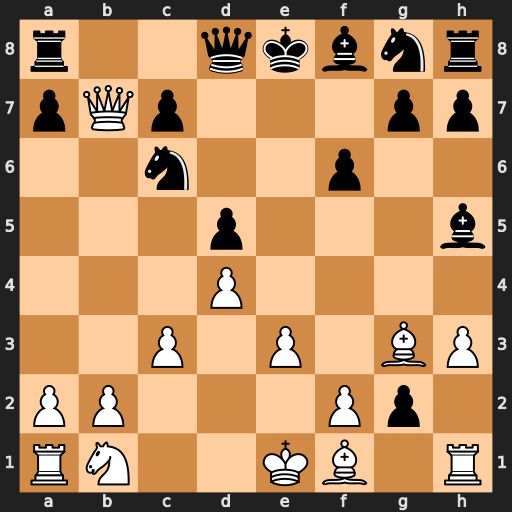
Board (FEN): r2qkbnr/pQp3pp/2n2p2/3p3b/3P4/2P1P1BP/PP3Pp1/RN2KB1R
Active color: w
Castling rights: KQkq
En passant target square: -
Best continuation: Qxc6+ Kf7 Bxg2